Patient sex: M
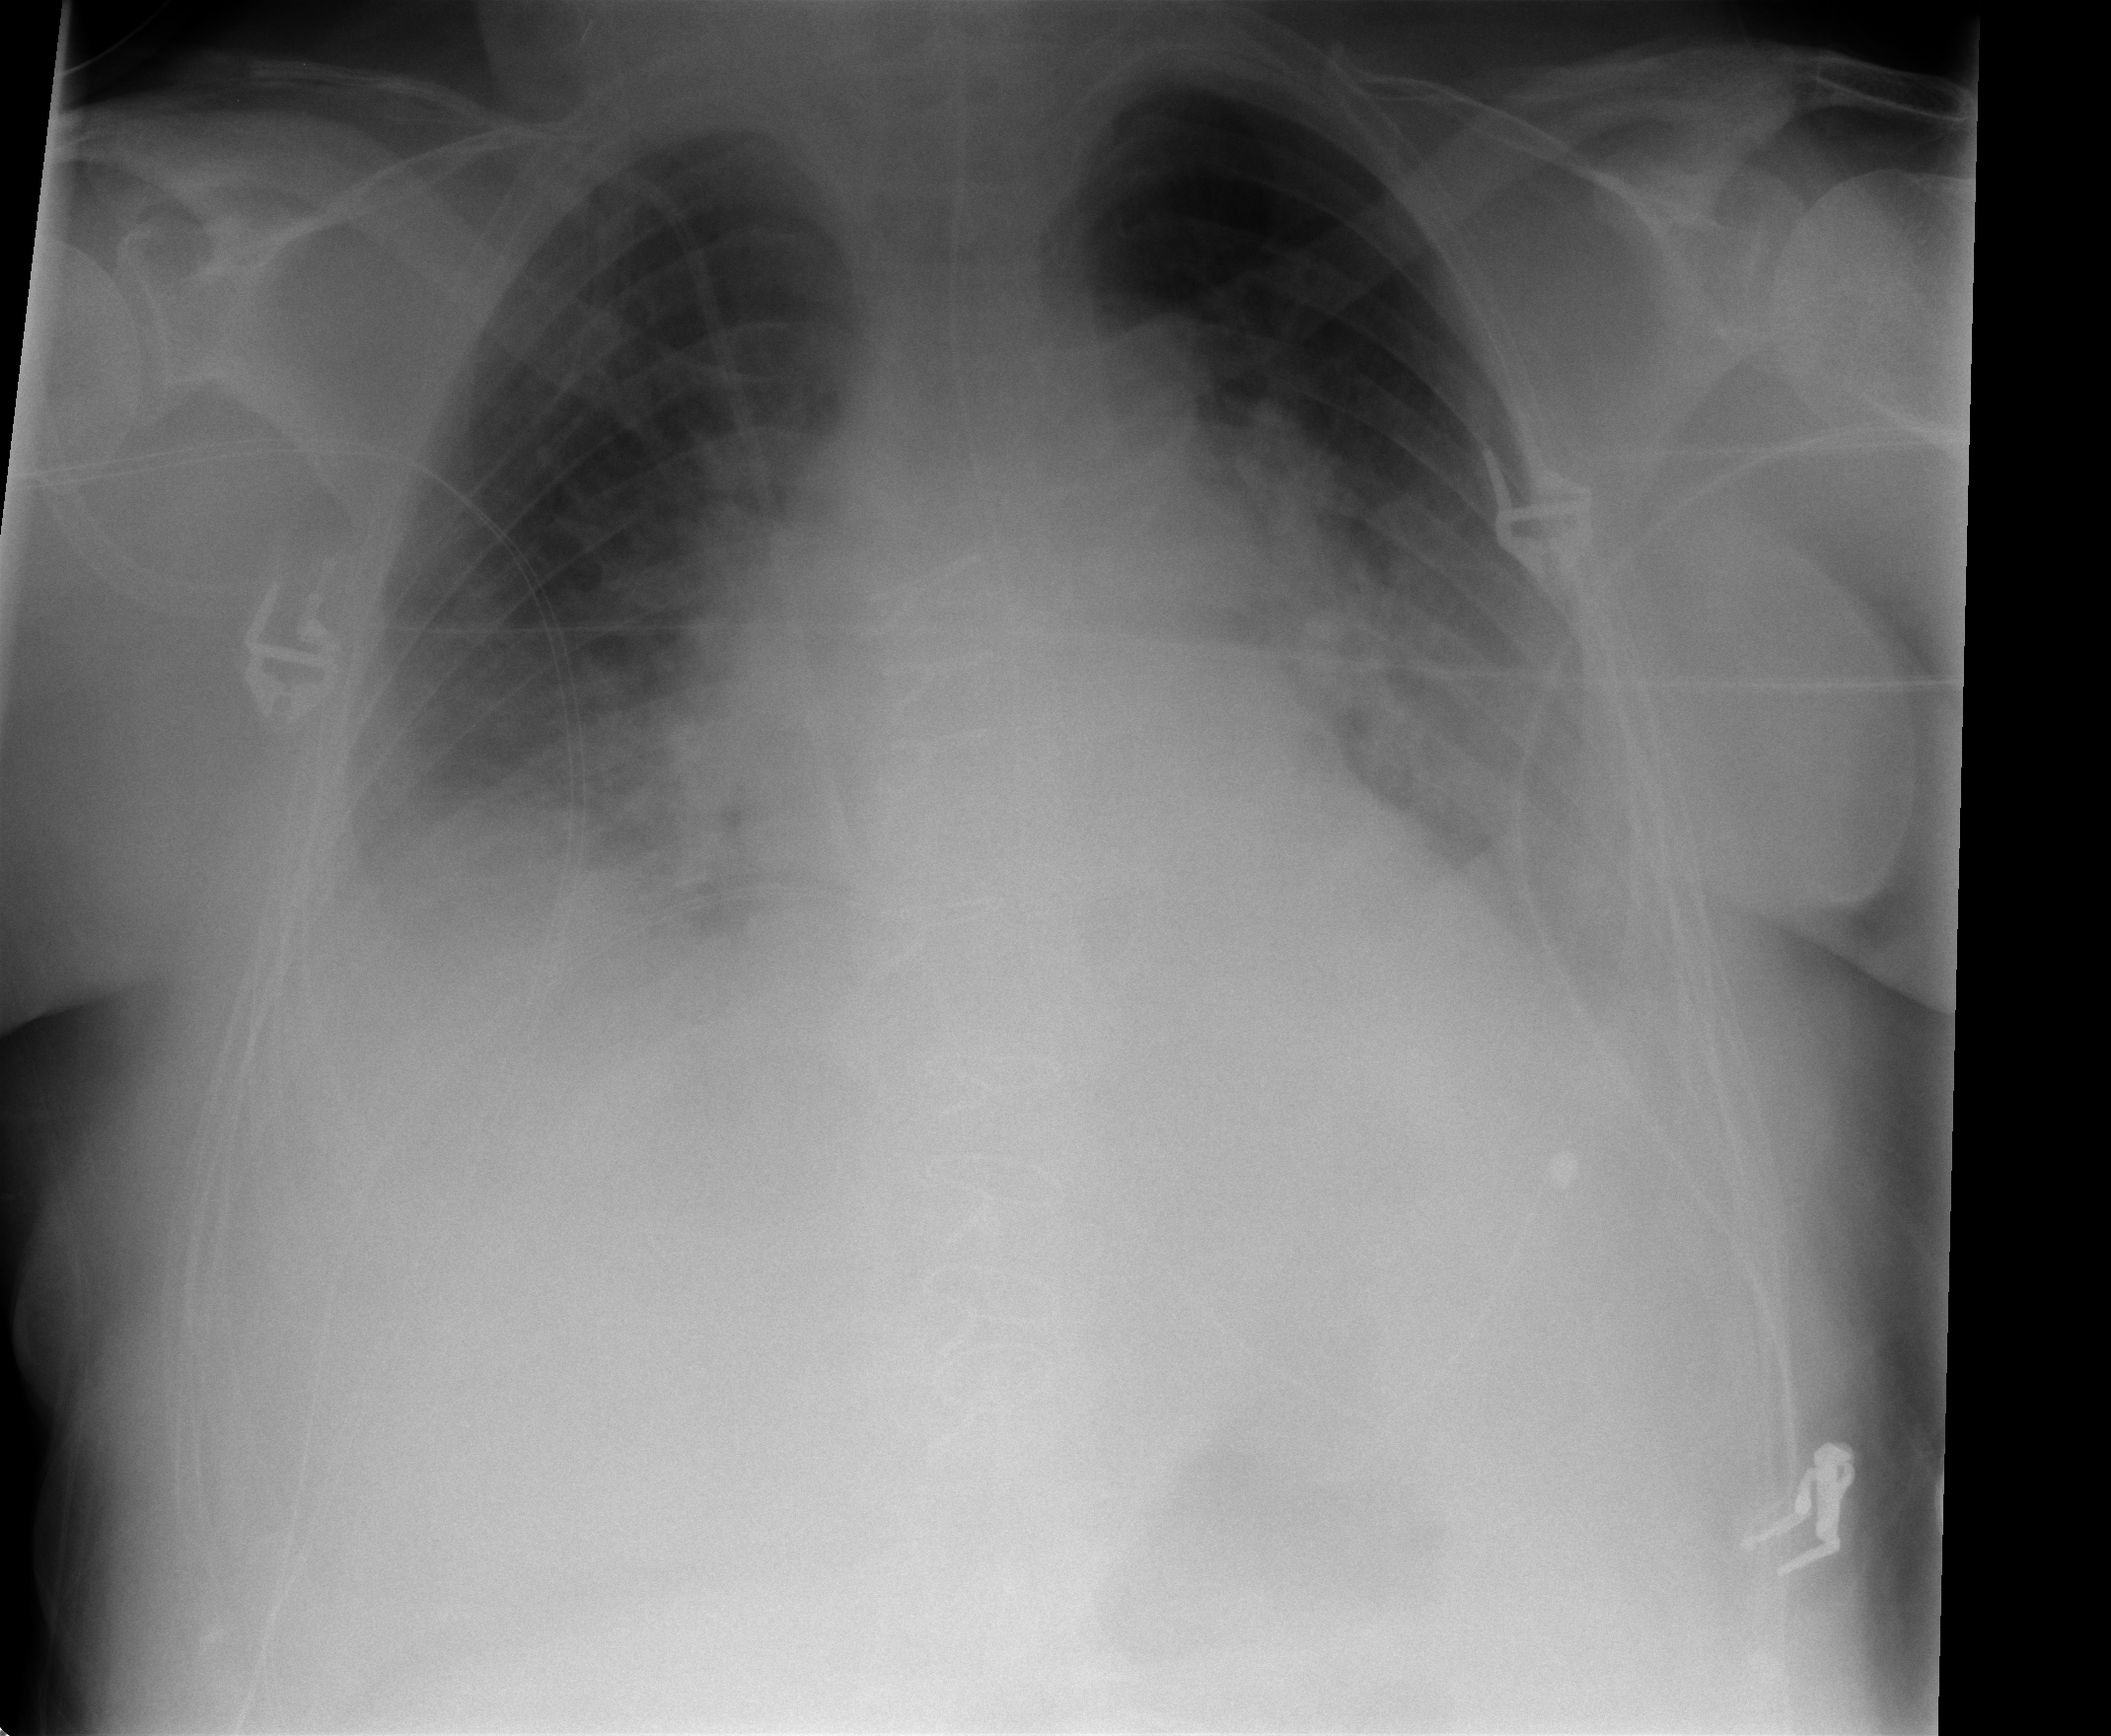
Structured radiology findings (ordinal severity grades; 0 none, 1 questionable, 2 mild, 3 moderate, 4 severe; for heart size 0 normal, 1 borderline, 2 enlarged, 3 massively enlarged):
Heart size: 2
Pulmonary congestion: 2
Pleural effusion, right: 2
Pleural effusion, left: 2
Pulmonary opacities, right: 0
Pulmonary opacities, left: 0
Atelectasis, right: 2
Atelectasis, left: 2